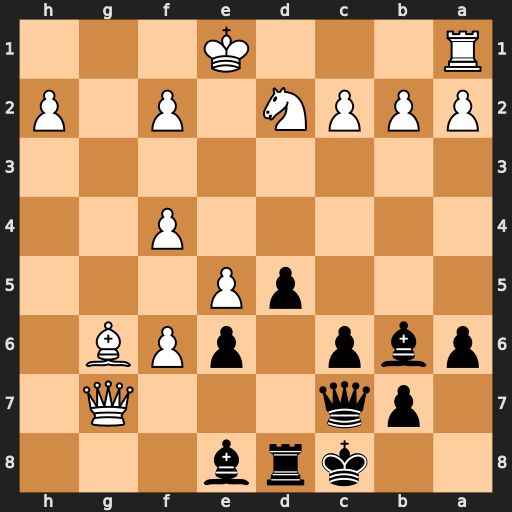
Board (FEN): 2krb3/1pq3Q1/pbp1pPB1/3pP3/5P2/8/PPPN1P1P/R3K3
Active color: b
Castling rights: Q
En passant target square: -
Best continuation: Qxg7 fxg7 Bxg6